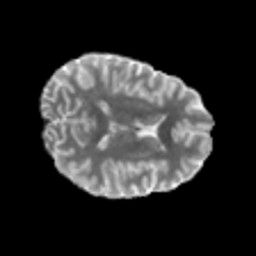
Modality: MD
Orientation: axial
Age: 33
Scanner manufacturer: philips
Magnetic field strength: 3 T
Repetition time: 8.6 s
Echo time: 0.127 s